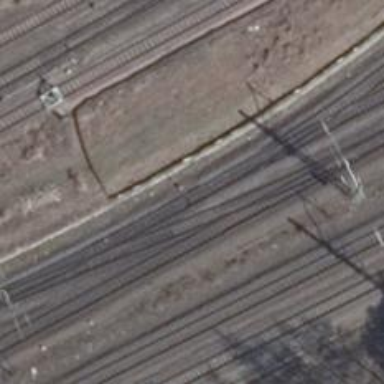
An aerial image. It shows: Railway switch with the turnout side on the left.